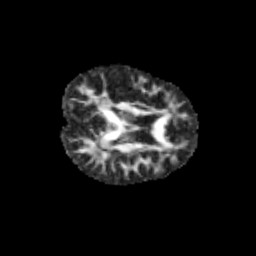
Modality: FA
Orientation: axial
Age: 12
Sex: female
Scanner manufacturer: siemens
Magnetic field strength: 3 T
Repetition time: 3.8 s
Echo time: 0.07 s